Question: I have a scenario whereby I need to see if a date falls between a start date and an end date, then every table cell between those dates I need to fill with a word like continue (See picture below for example).

Pulling the data from the database and then comparing the start dates and end dates against an of array dates I am able to populate a table like the above image. The complications begin to arise when I try to add information to the cells between looping.
I used:
'''
if(date("Y-m-d", strtotime($test->range[$i])) > $data['sData'] && date("Y-m-d", strtotime($test->range[$i])) > $data['eData']){
echo "<td class='col-md-6'>Continue</td>";
}
'''
However, this didn't provide the output I was after.
My current code is:
'''
$all = $db->prepare("SELECT * FROM 'assignment' WHERE user_id = $user ORDER BY 'sDate' ASC");
$all->execute();
$rows = $all->fetchAll(PDO::FETCH_ASSOC);
echo "<table class='table table-hover'><tr><td></td>";
for($i = 0; $i < count($test->range); $i++){
echo "<td class='col-md-6'>" . date("d-m-Y", strtotime($test->range[$i])) . "</td>";
}
echo "</tr>";
foreach($rows as $data){
echo "<tr><td>" . $data['name'] . "</td>";
for($i = 0; $i < count($test->range); $i++){
if($data['sDate'] === date("Y-m-d", strtotime($test->range[$i]))){
echo "<td class='col-md-6'>Start</td>";
}
if(date("Y-m-d", strtotime($test->range[$i])) > $data['sData'] && date("Y-m-d", strtotime($test->range[$i])) > $data['eData']){
echo "<td class='col-md-6'>Continue</td>";
}
if($data['eDate'] === date("Y-m-d", strtotime($test->range[$i]))){
echo "<td class='col-md-6'>End</td>";
}
echo "<td class='col-md-6'></td>";
}
}
echo "</table>"
'''
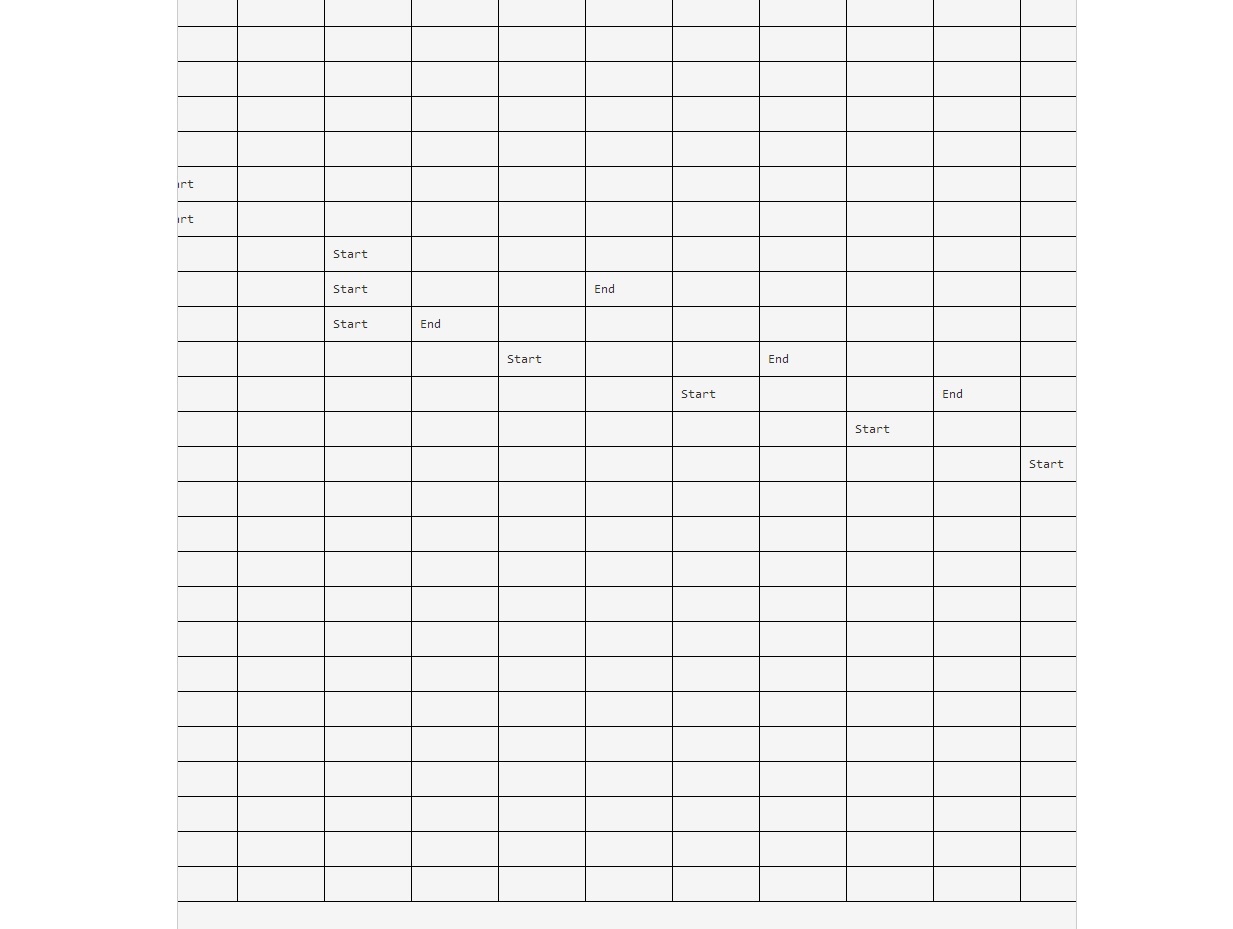
Answer: Just use a helper variable?
'''
foreach($rows as $data){
echo "<tr><td>" . $data['name'] . "</td>";
$started = false;
for($i = 0; $i < count($test->range); $i++){
if($data['sDate'] === date("Y-m-d", strtotime($test->range[$i]))){
echo "<td class='col-md-6'>Start</td>";
$started = true;
}
if($data['eDate'] === date("Y-m-d", strtotime($test->range[$i]))){
echo "<td class='col-md-6'>End</td>";
$started = false;
}
if($started){
echo "<td class='col-md-6'>Continue</td>";
}
echo "<td class='col-md-6'></td>";
}
}
'''